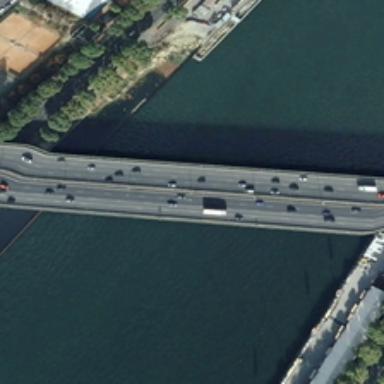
Many cars are on a bridge over a river with some green trees and buildings in two sides of it .